Question: I try to write an Excel VBA script which fetches some information (version and revision date) out of a binary FrameMaker file (*.fm).
Following sub opens the *.fm file and writes the first 25 lines (the informationen needed is into this first 25 lines) into a variable.
'''
Sub fetchDate()
Dim fso As Object
Dim fmFile As Object
Dim fileString As String
Dim fileName As String
Dim matchPattern As String
Dim result As String
Dim i As Integer
Dim bufferString As String
Set fso = CreateObject("Scripting.FileSystemObject")
fileName = "C:\FrameMaker-file.fm"
Set fmFile = fso.OpenTextFile(fileName, ForReading, False, TristateFalse)
matchPattern = "Version - Date.+?(\d{1,2})[\s\S]*Rev.+?(\d{1,2})"
fileString = ""
i = 1
Do While i <= 25
bufferString = fmFile.ReadLine
fileString = fileString & bufferString & vbNewLine
i = i + 1
Loop
fmFile.Close
'fileString = Replace(fileString, matchPattern, "")
result = regExSearch(fileString, matchPattern)
MsgBox result
Set fso = Nothing
Set fmFile = Nothing
End Sub
'''
The regex functions looks like this:
'''
Function regExSearch(ByVal strInput As String, ByVal strPattern As String) As String
Dim regEx As New RegExp
Dim strReplace As String
Dim result As String
Dim match As Variant
Dim matches As Variant
Dim subMatch As Variant
Set regEx = CreateObject("VBScript.RegExp")
If strPattern <> "" Then
With regEx
.Global = True
.MultiLine = True
.IgnoreCase = False
.Pattern = strPattern
End With
If regEx.test(strInput) Then
Set matches = regEx.Execute(strPattern)
For Each match In matches
If match.SubMatches.Count > 0 Then
For Each subMatch In match.SubMatches
Debug.Print "match:" & subMatch
Next subMatch
End If
Next match
regExSearch = result
Else
regExSearch = "no match"
End If
End If
Set regEx = Nothing
End Function
'''
Problem 1:
The content of the binary *.fm file which is saved in the variable "fileString" differs in every run, although the *.fm file stays the same.
Here are a few examples of the first three lines from different runs which are saved in "fileString":
example 1
'''
<MakerFile 12.0>
Aay No.009.xxx ???? /tEXt ??????
'''
example 2
'''
<MakerFile 12.0>
Aay ' ? ???? /tEXt ? c ? E ? ????a A ? ? ? ? ? d??????? ? Heading ????????????A???????A
'''
As you can see example 1 differs from example 2 although it was the very same VBA code and the very same *.fm file.
Problem 2:
It is also a big problem that the regex search string from "matchPattern" is written randomly into my "fileString". Here is a screenshot from the debug console:

How can this be? Any suggestions or ideas to fix this problem?
I'm using:
MS Office Professional Plus 2010
VBA reference for regex: Microsoft VBScript Regular Expressions 5.5
Thank you very much in advance!
Regards,
Andy
/edit March 12th, 2018:
Here is a sample *.fm file: <URL>
If you open it with notepad, you can see some information like "Version - DateVersion 4 - 2018/Feb/07" and "Rev02 - 2018/Feb/21" in plain text. I want to fetch this information with a regular expression.
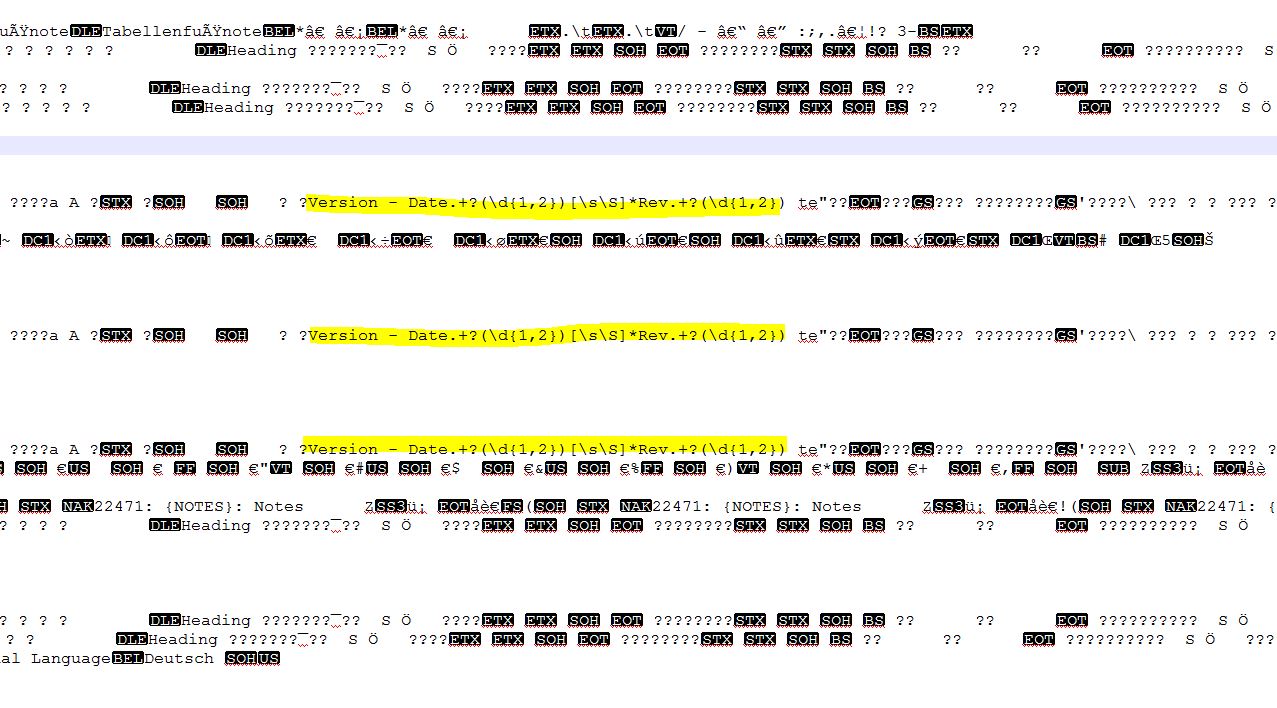
Answer: I found a solution with using ADODB.streams. This works fine:
'''
Sub test_binary()
Dim regEx As Object
Dim buffer As String
Dim filename As String
Dim matchPattern As String
Dim result As String
Set regEx = CreateObject("VBScript.RegExp")
filename = "C: est.fm"
With CreateObject("ADODB.Stream")
.Open
.Type = 2
.Charset = "utf-8"
.LoadFromFile filename
buffer = .Readtext(10000)
.Close
End With
matchPattern = "Version - Date.+?(\d{1,2})[\s\S]*Rev.+?(\d{1,2})"
result = regExSearch(buffer, matchPattern)
MsgBox result
End Sub
'''
regex function:
'''
Function regExSearch(ByVal strInput As String, ByVal strPattern As String) As String
Dim regEx As New RegExp
Dim result As String
Dim match As Variant
Dim matches As Variant
Dim subMatch As Variant
Set regEx = CreateObject("VBScript.RegExp")
If strPattern <> "" Then
With regEx
.Global = True
.MultiLine = True
.IgnoreCase = False
.Pattern = strPattern
End With
If regEx.test(strInput) Then
Set matches = regEx.Execute(strInput)
result = ""
For Each match In matches
If match.SubMatches.Count > 0 Then
For Each subMatch In match.SubMatches
If Len(result) > 0 Then
result = result & "||"
End If
result = result & subMatch
Next subMatch
End If
Next match
regExSearch = result
Else
regExSearch = "err_nomatch"
End If
End If
Set regEx = Nothing
End Function
'''
It is important to open the *.fm file as text file (.Type = 2) and set the charset to "utf-8". Otherwise I wont have plain text for my regular expression to read.
Thank you very much for bringing me on the right way!